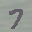
Label: 7